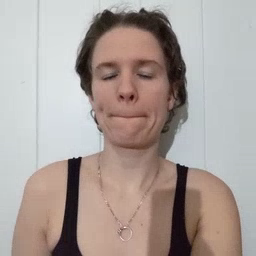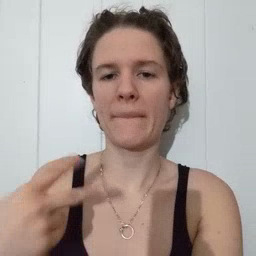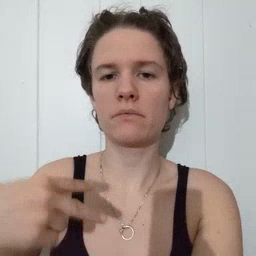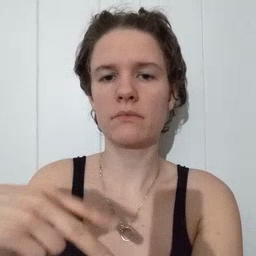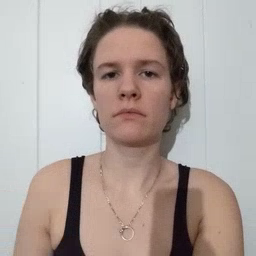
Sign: dance